Question: I have a UDP server listening. Clients can either send binary data or XML data (binary represented as xml for those quick to attack). What is the appropriate way of determining data types coming in?

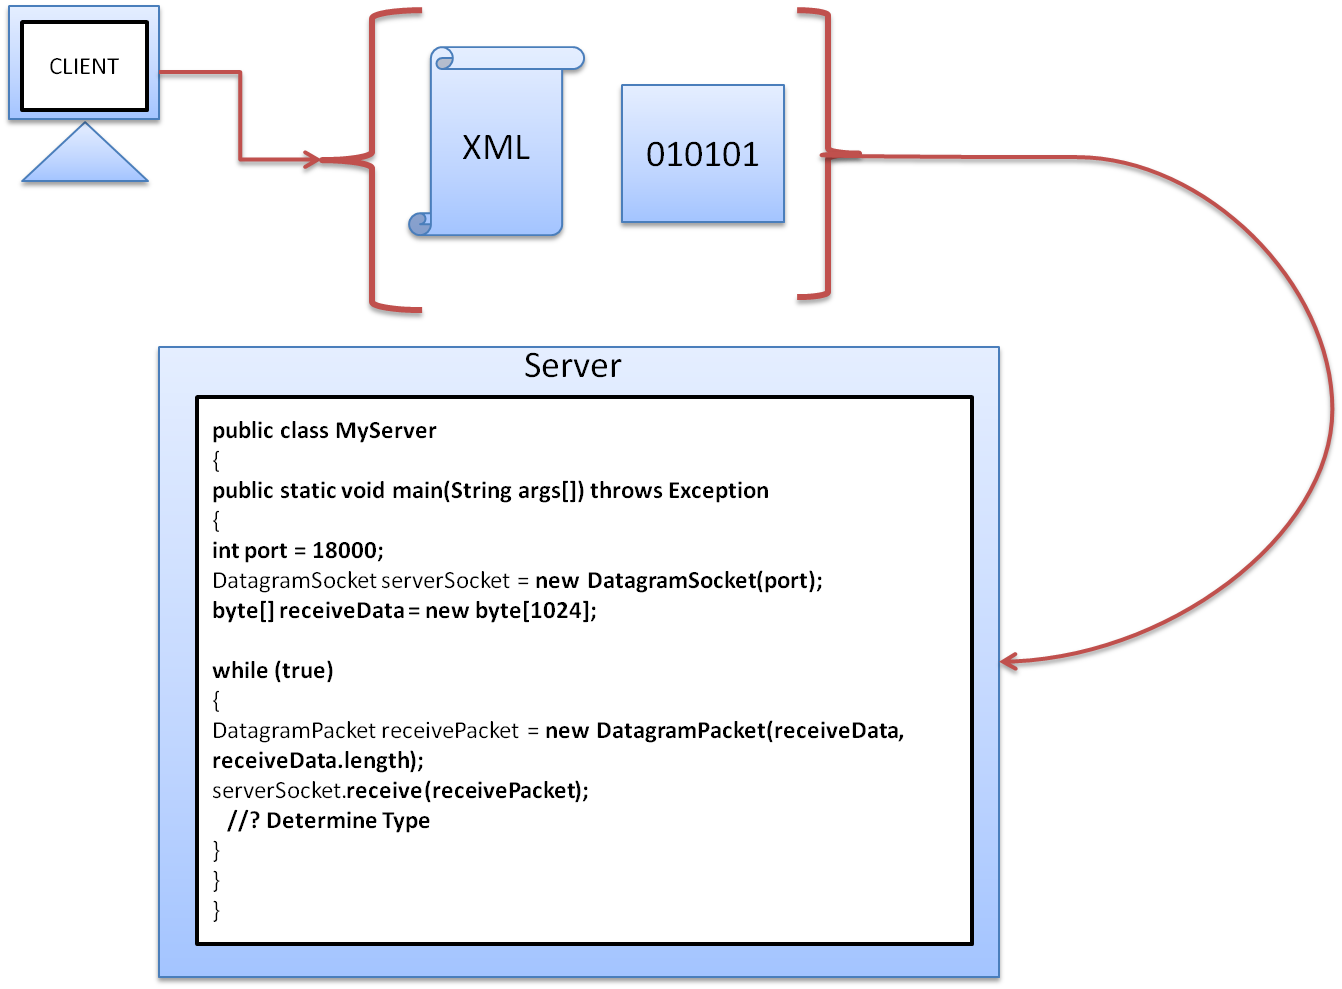
Answer: You need a piece of metadata (, ) to differentiate between the two. One bit is enough. Higher level protocols use more verbose header to distinguish between different types, e.g. in HTTP:
'''
Content-Type: application/xml
'''
Of course in your case, because UDP packages are small and lightweight, just assume the first byte is the type discriminator. '0' - XML, '1' - binary.
Don't try to guess the content type by examining it. XML document and binary document are very different from statistical point of view, but it's just cumbersome and error-prone. Also I don't suggest to parse incoming data as XML and treating it as binary if it fails.